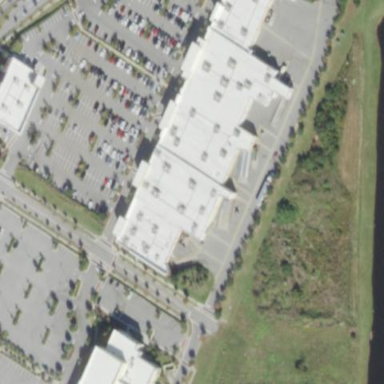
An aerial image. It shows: Retail building.